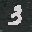
Label: 3